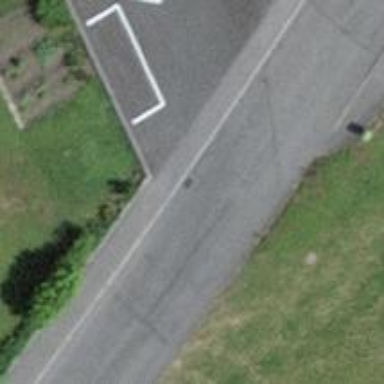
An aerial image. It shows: Residential road with asphalt surface. There are sidewalks on both sides of the road.